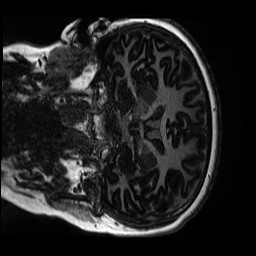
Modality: MP2RAGE
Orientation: coronal
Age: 10
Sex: female
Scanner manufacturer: siemens
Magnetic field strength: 3 T
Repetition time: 4 s
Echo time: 0.00303 s